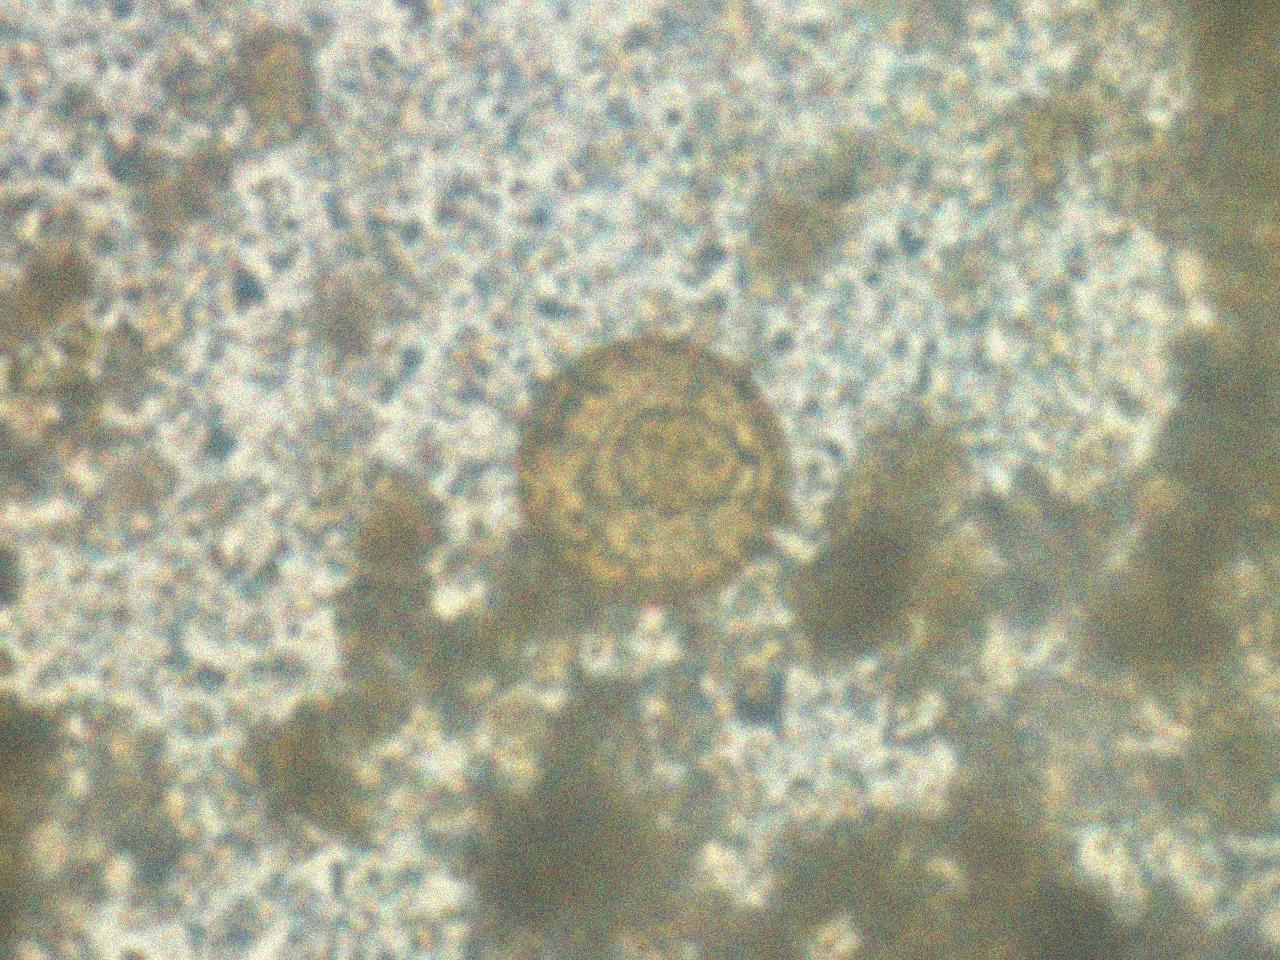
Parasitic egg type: Hymenolepis diminuta